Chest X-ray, AP view. Patient: 72 years old, sex M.
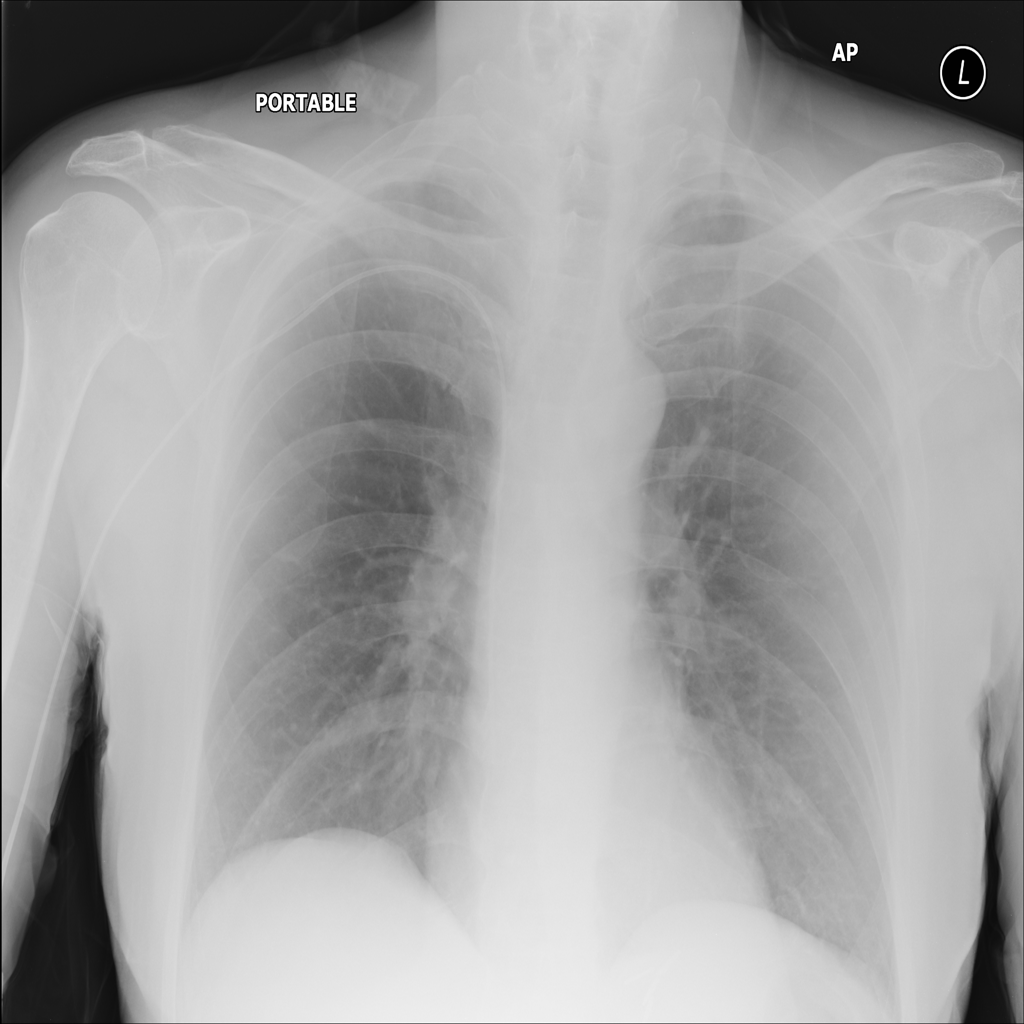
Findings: No Finding